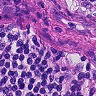
Metastatic tissue present: no